Question: What is the standard pom for adding the JSTL taglib in a maven project. Any recommendations as to when/if can this be scoped as 'provided' ? Any server peculiarities (interested in Jboss 7, Glassfish 4 and/or Tomcat 7)
: Added:
'''
<dependency>
<groupId>org.glassfish.web</groupId>
<artifactId>javax.servlet.jsp.jstl</artifactId>
<version>1.2.1</version>
<scope>provided</scope>
</dependency>
'''
This adds:

Notice it transitively adds the 1.2 api.
I am using 'provided' as I am using Jboss which should provide it: <URL>. Still this is the 1.2 api apparently
'''
$ find . -name *jstl*.jar
./modules/javax/servlet/jstl/api/main/jboss-jstl-api_1.2_spec-1.0.2.Final.jar
'''
(contains implementation also). So would the correct way be to add the jstl jars to the pom (not in provided scope) and mark the servlet-api (I'm on 3 anyway) as provided somehow ?
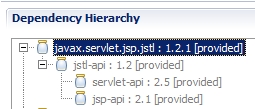
Answer: Ended up using :
'''
<dependency>
<groupId>javax.servlet</groupId>
<artifactId>javax.servlet-api</artifactId>
<version>3.1.0</version>
<scope>provided</scope>
</dependency>
<!-- Add the jstl-api dependency explicitly - otherwise jstl-api 1.2 is added -->
<dependency>
<groupId>javax.servlet.jsp.jstl</groupId>
<artifactId>javax.servlet.jsp.jstl-api</artifactId>
<version>1.2.1</version>
</dependency>
<dependency>
<groupId>org.glassfish.web</groupId>
<artifactId>javax.servlet.jsp.jstl</artifactId>
<version>1.2.1</version>
<exclusions>
<!-- jstl-api was adding selvlet-api 2.5 and jsp-api-->
<exclusion>
<artifactId>jstl-api</artifactId>
<groupId>javax.servlet.jsp.jstl</groupId>
</exclusion>
</exclusions>
</dependency>
'''
Not sure if I should add the jstl-api dependency - please comment (I would accept a more authoritative answer actually). Result:

See:
- <URL>
For 1.2:
- <URL>